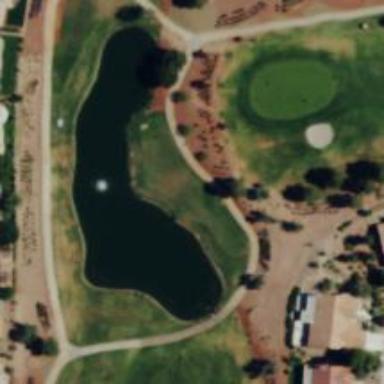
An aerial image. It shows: Water hazard on golf course.